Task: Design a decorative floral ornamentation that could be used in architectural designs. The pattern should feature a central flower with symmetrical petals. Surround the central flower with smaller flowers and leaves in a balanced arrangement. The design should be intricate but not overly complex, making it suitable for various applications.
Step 256:
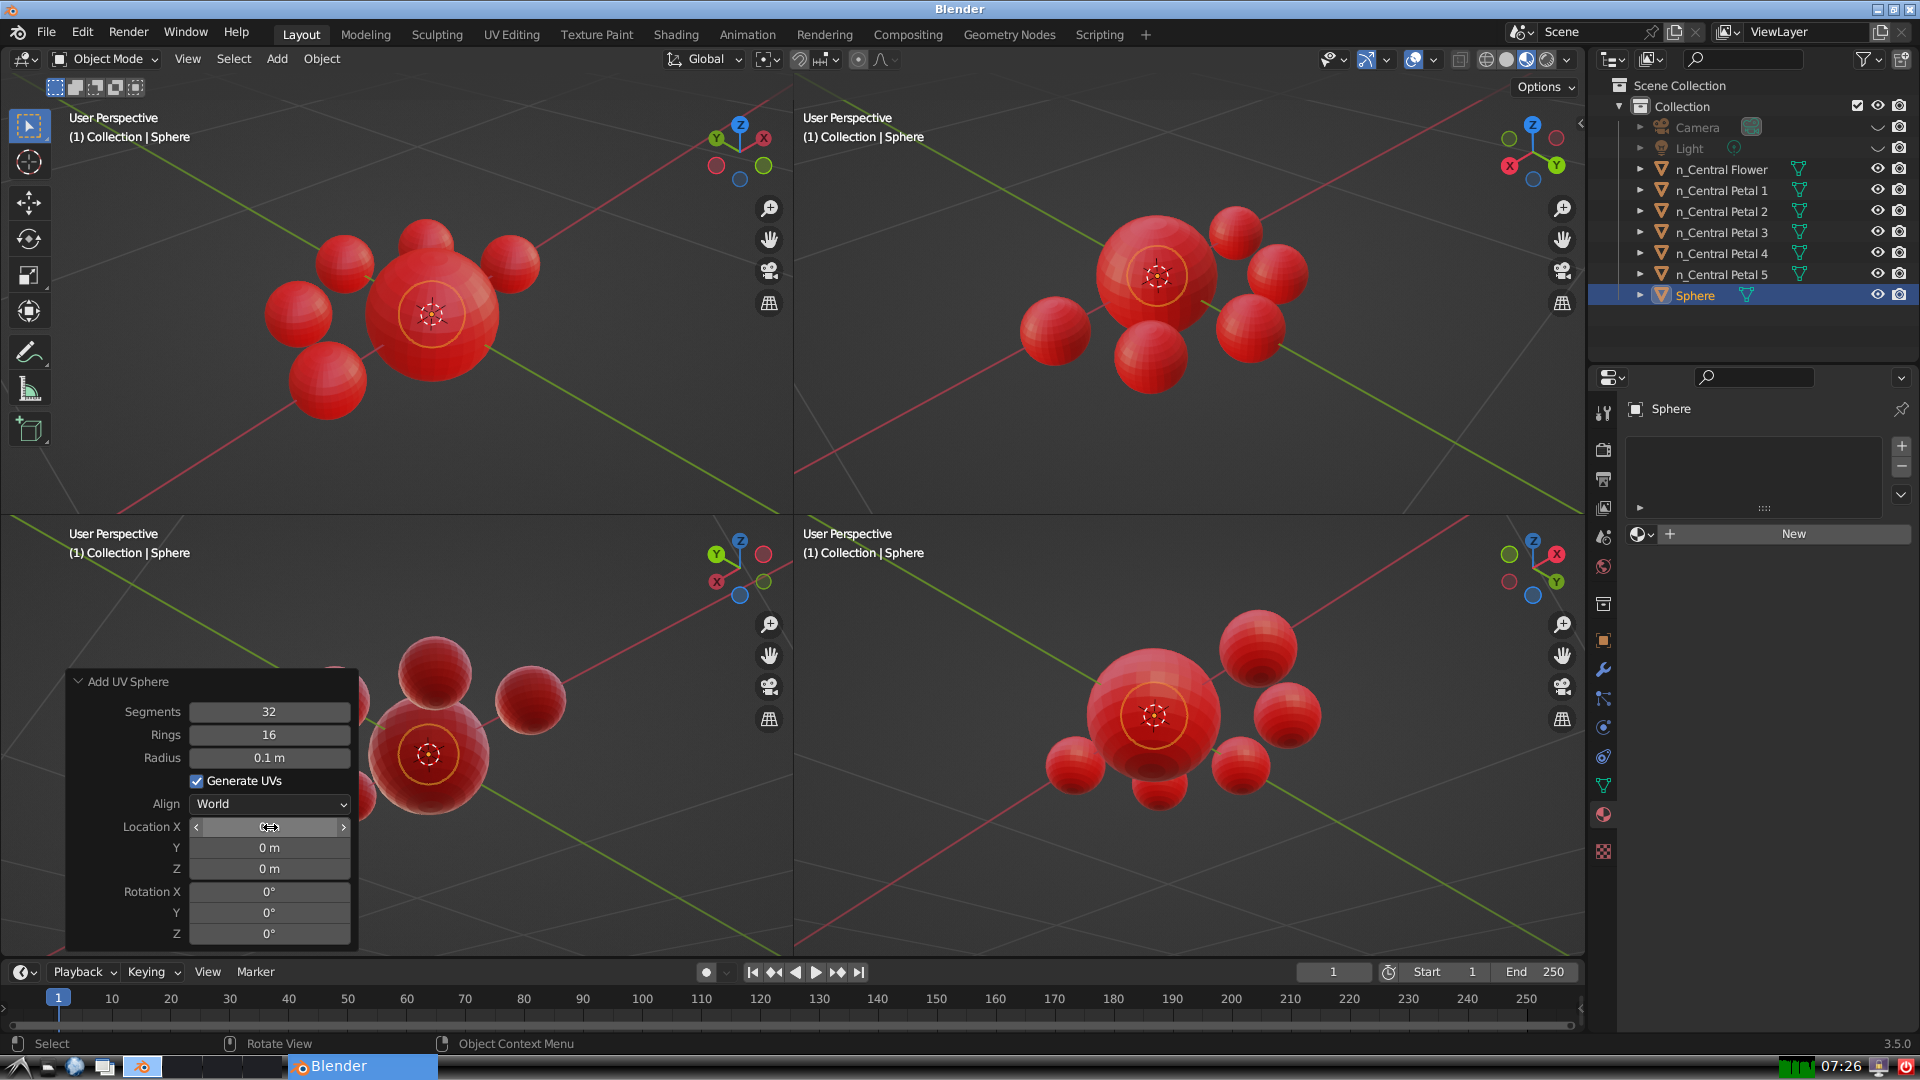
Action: click: no